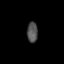
Tissue: lung
Cell type: Myeloid cells
Senescence score: 0.6828
Nuclear area (px): 215
Mean DAPI intensity: 80.358